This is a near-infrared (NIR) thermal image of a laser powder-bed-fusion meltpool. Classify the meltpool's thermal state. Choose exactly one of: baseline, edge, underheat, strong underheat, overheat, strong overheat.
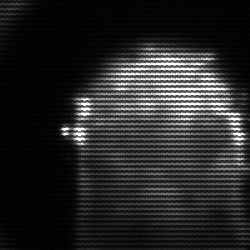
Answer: baseline